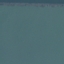
Land use / land cover: SeaLake